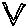
Label: sun